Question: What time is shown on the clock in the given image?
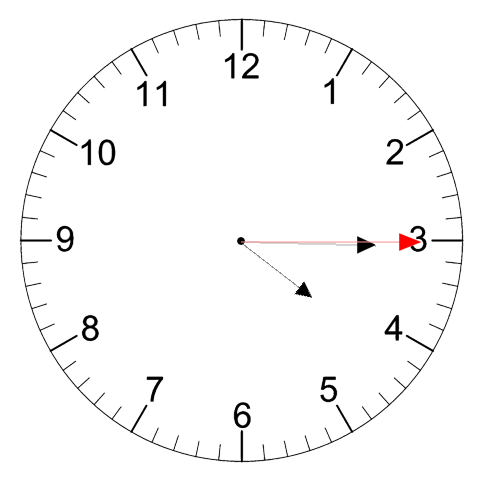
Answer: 04:15:15